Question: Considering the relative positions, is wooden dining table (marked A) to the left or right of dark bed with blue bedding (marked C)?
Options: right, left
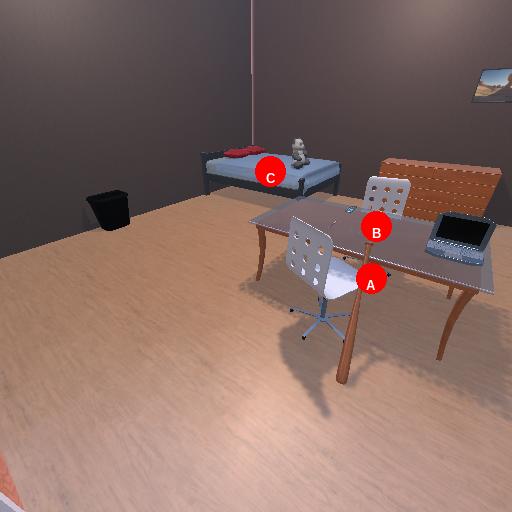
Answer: right